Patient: sex F, age 65
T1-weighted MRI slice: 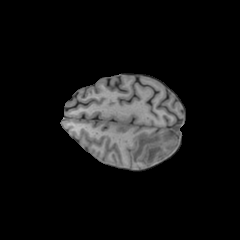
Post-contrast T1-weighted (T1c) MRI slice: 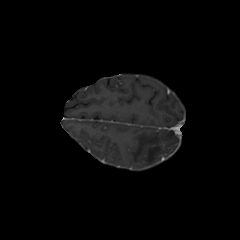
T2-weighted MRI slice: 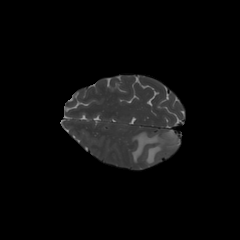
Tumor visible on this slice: yes
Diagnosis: Glioblastoma, IDH-wildtype
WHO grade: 4